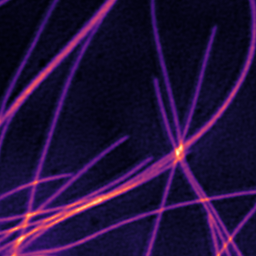
Label: Super-resolution Microtubules image